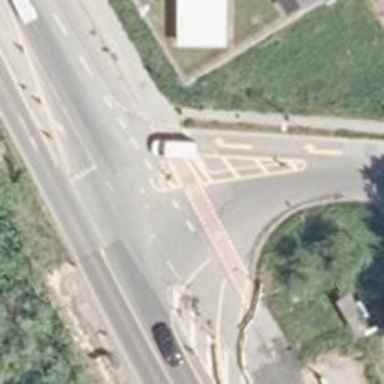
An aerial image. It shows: Road crossing with traffic signals and pedestrian island.